The image is a wavelet scalogram (time versus scale/frequency) of a rolling-element bearing's vibration signal. Based on the visible evidence, which condition applies: normal, inner_race, outer_race, ball?
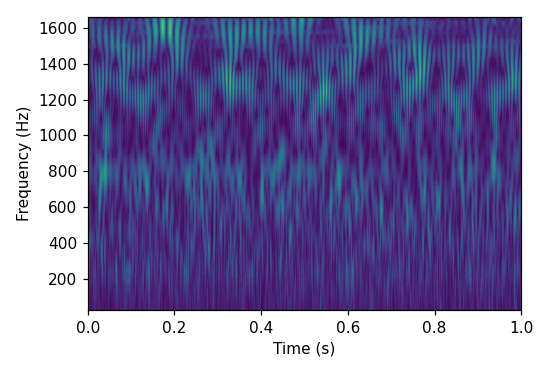
Answer: outer_race